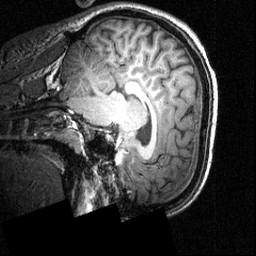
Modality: T1w
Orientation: sagittal
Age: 22
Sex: male
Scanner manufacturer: siemens
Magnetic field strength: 3.951 T
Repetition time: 1.5 s
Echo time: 0.00335 s